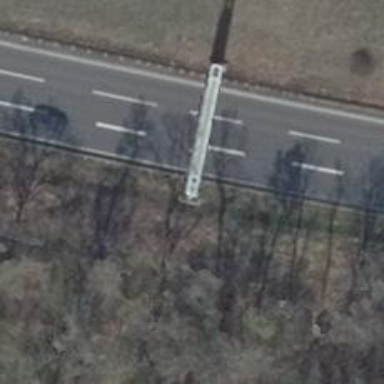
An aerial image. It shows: Bridge with gantry structure.